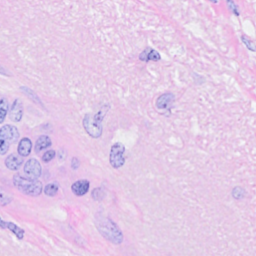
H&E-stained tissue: Breast